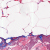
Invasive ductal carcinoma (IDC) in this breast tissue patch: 0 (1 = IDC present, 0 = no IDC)